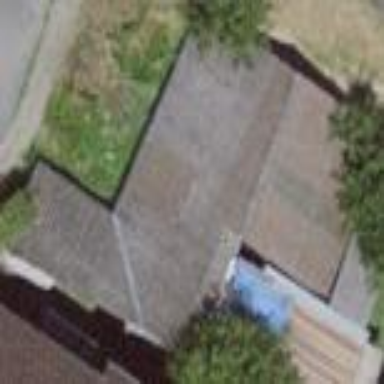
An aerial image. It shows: Rural barn.